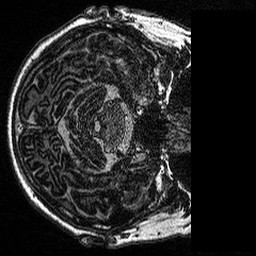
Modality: MP2RAGE
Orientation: axial
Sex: male
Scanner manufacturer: siemens
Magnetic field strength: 3 T
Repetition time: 5 s
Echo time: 0.00292 s